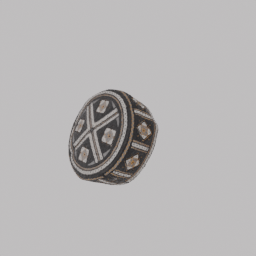
Label: people